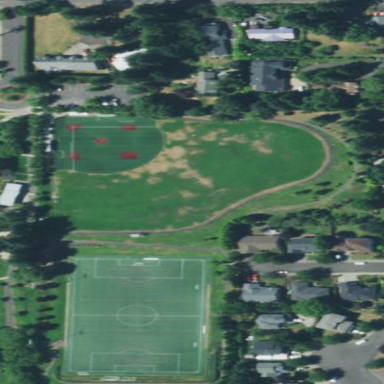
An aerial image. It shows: Baseball pitch for leisure land.